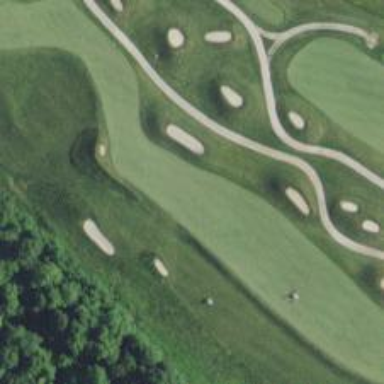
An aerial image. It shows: Golf hole.